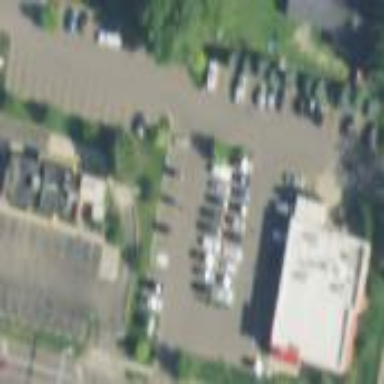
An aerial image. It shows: Parking area with asphalt surface.